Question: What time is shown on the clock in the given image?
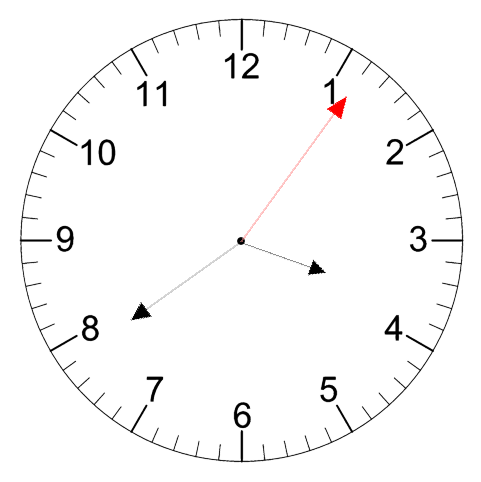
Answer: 03:39:06